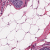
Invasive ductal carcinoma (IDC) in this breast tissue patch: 0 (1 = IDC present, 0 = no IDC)